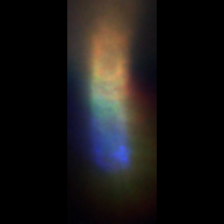
Taxon: Leptocylindrus
Group: Diatoms